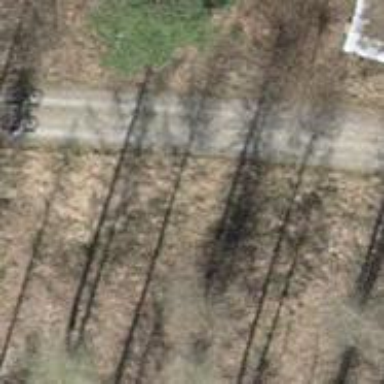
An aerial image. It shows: Track road with grade3 tracktype.